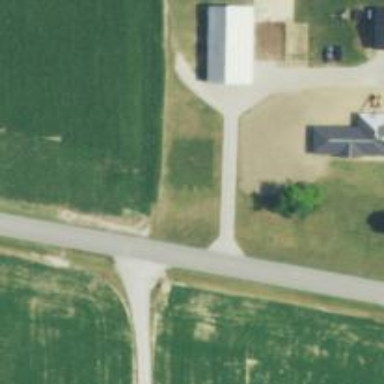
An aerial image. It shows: Unclassified road.